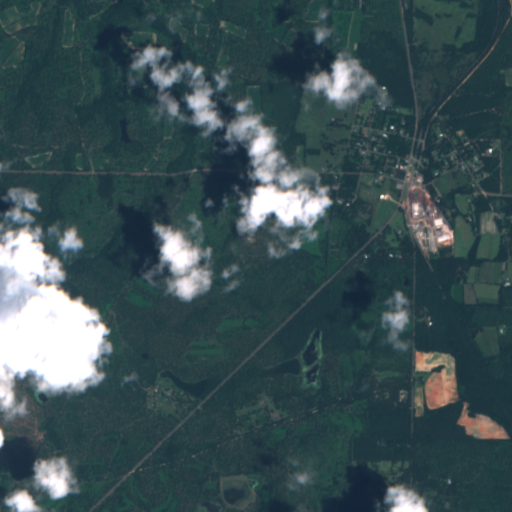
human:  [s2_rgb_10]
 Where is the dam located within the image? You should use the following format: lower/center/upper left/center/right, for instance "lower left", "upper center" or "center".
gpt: The dam is located in the lower left of the image.
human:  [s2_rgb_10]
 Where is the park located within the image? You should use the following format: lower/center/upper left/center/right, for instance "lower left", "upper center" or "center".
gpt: The park is located in the center of the image.
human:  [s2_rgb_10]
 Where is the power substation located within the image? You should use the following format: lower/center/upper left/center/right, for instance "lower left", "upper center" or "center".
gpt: The power substation is located in the center right of the image.
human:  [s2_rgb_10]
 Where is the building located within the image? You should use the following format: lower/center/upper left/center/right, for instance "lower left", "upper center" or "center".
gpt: The building is located in the upper right of the image.
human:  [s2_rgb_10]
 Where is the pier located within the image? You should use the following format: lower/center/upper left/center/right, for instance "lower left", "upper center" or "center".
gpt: The pier is located in the lower center of the image.
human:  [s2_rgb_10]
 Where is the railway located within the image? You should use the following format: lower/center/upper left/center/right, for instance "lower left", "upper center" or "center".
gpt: The railway is located in the right of the image.
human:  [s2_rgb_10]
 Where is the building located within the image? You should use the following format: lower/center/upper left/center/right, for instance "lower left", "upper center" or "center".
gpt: The building is located in the lower left of the image.
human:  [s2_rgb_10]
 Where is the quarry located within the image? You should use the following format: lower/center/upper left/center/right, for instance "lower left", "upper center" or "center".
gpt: There is no quarry in the image.